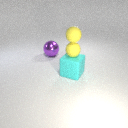
small yellow rubber sphere below small yellow rubber sphere